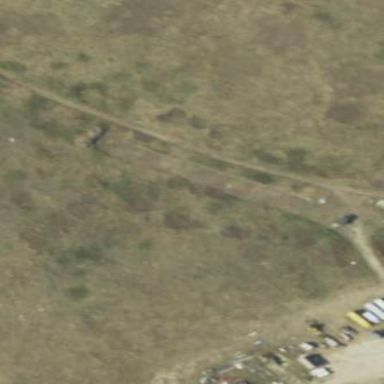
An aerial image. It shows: Shooting range on leisure land pitch.